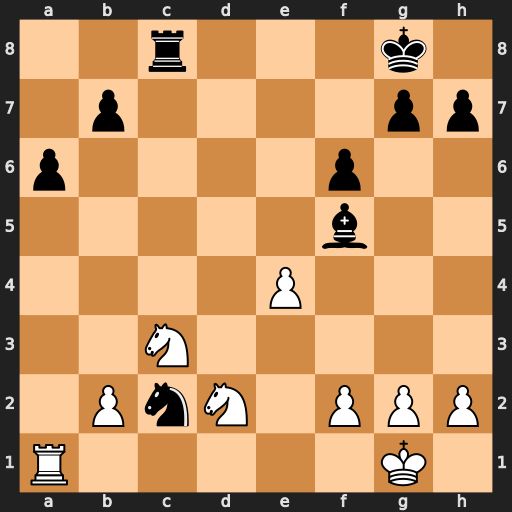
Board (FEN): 2r3k1/1p4pp/p4p2/5b2/4P3/2N5/1PnN1PPP/R5K1
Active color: w
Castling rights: -
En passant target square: -
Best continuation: Rc1 Be6 Rxc2